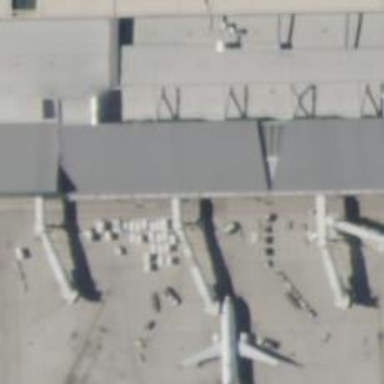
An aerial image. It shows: Airport gate.